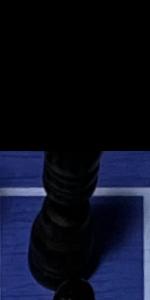
Label: Bishop_Black